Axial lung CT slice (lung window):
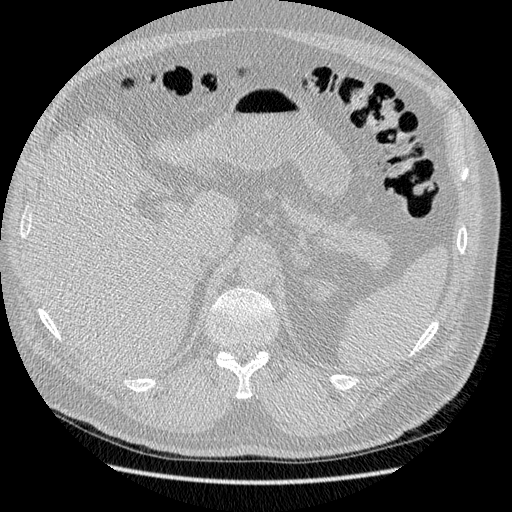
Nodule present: no